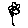
Label: flower